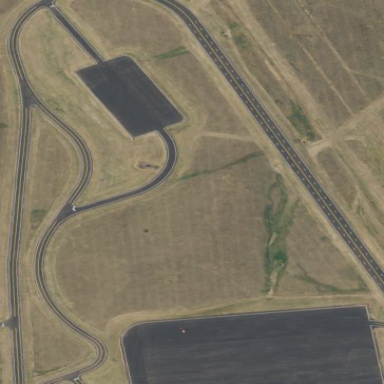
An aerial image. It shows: Raceway for motor sports.